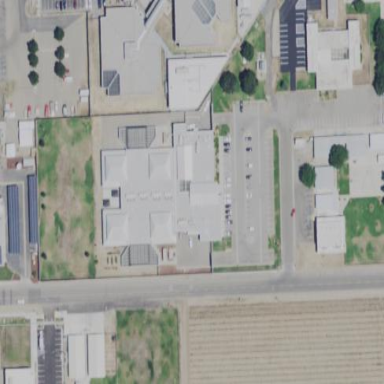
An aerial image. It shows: Prison.